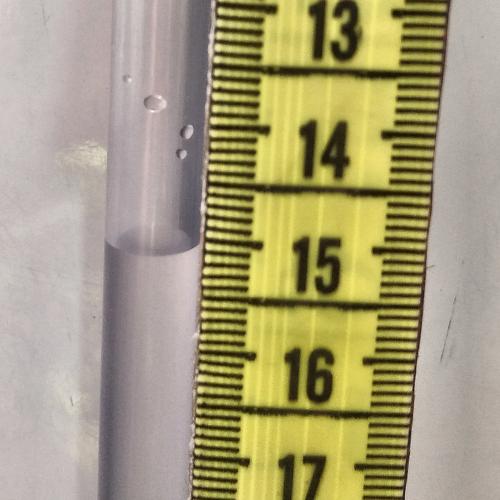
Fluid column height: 15.1 cm